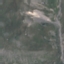
Land use / land cover: HerbaceousVegetation